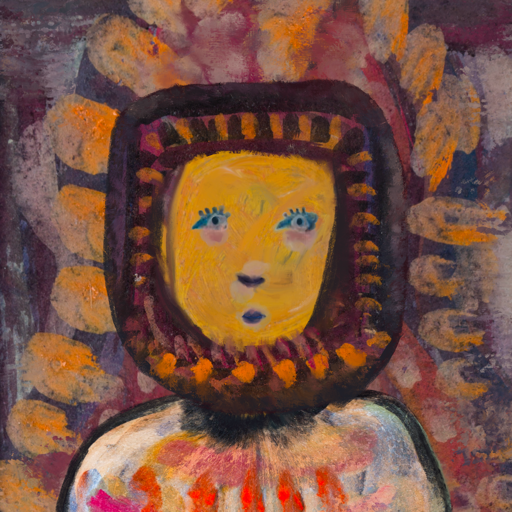
Background: Doll, Head And Neck Front: After_Raid, Face Front: Hill_Girl, Bust: Childish, Hair Front: Doll, Head Accessory: Blank, Second Necklace: Blank, Necklace: Blank, Baby: Blank